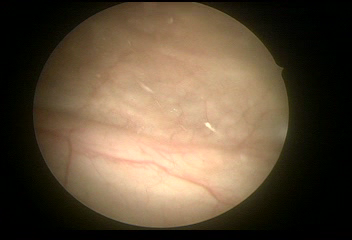
Modality: WLC
Class: Normal mucosa
Bladder cancer association: No